Aerial crown-view tile of a tropical tree (Barro Colorado Island, Panama), acquired 20250124:
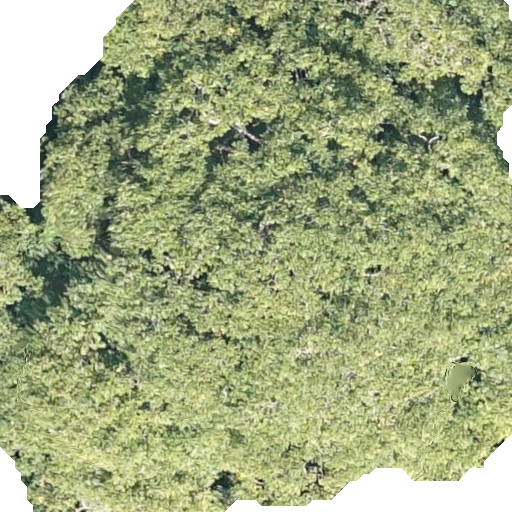
Species: Dipteryx oleifera
GBIF accepted scientific name: Dipteryx oleifera
Crown area: 419.988 m²